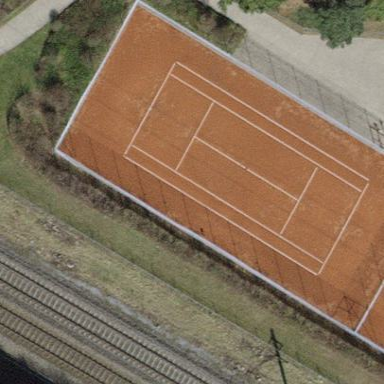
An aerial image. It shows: Sandy tennis court.